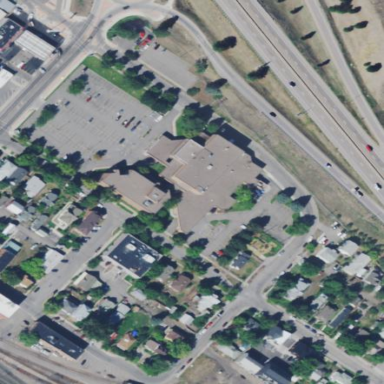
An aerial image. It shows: Clinic building providing healthcare services.